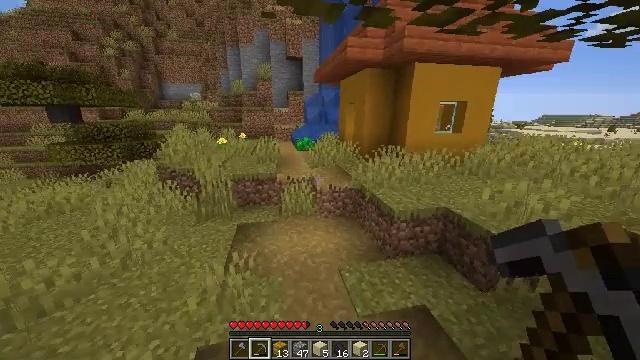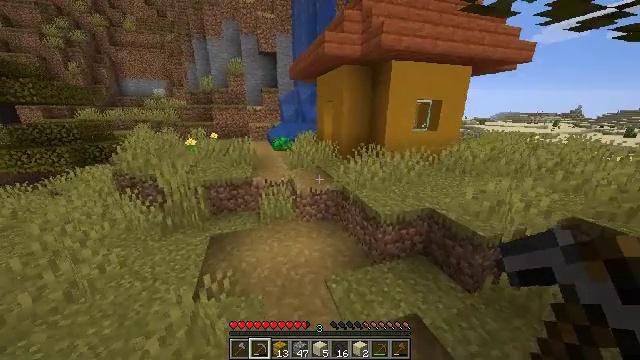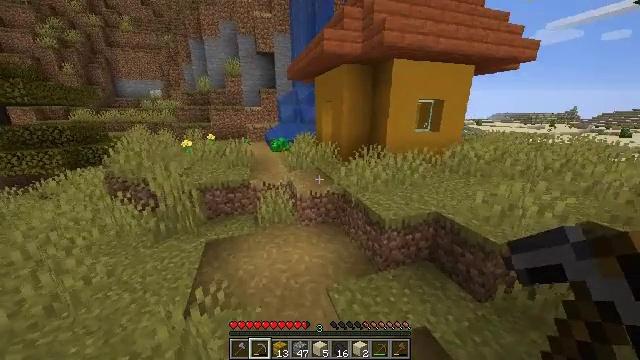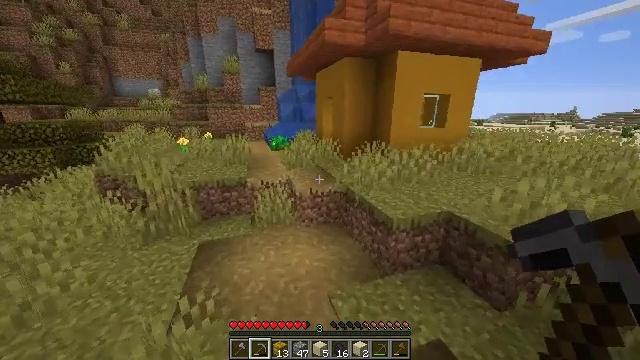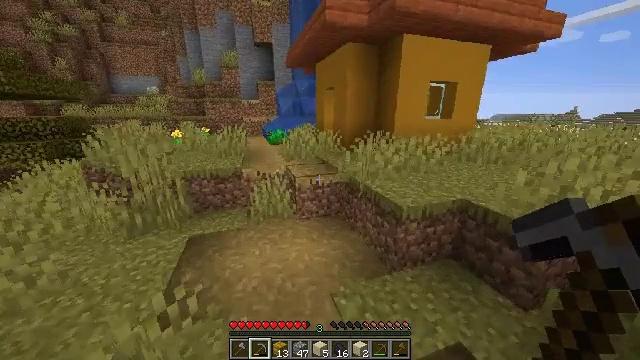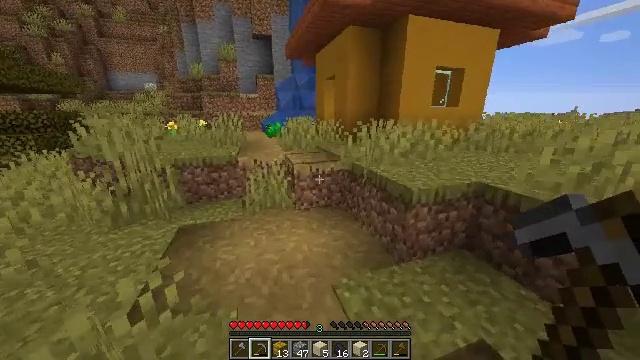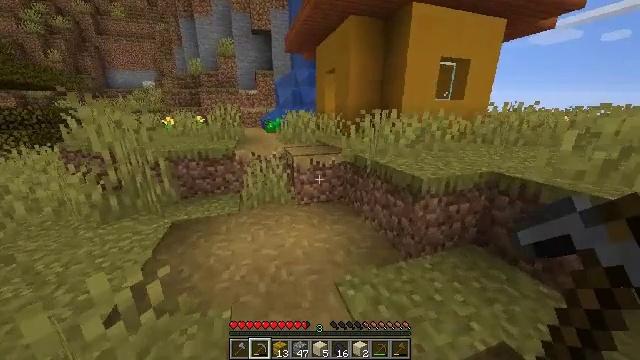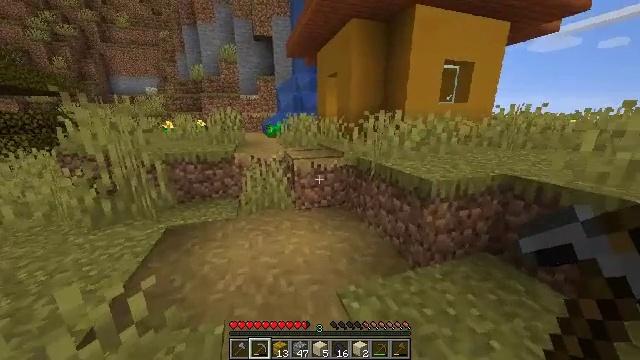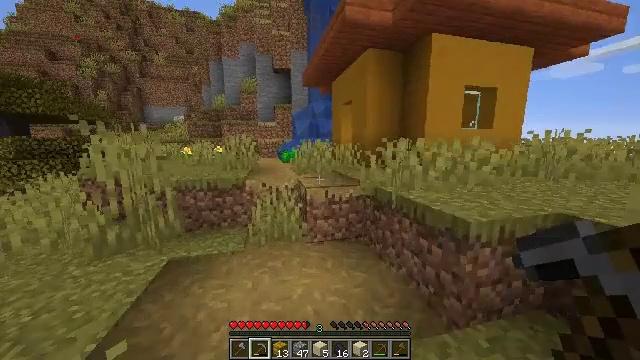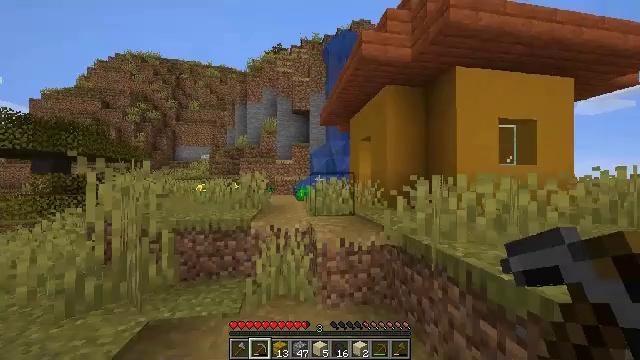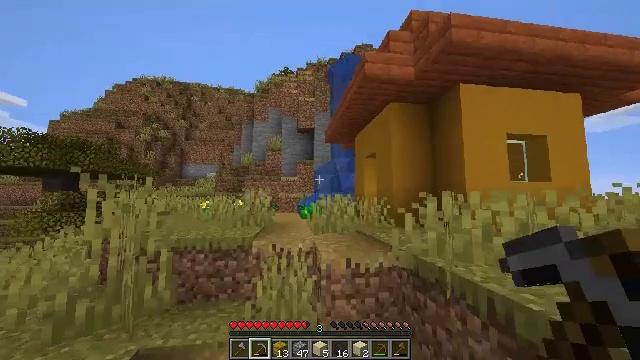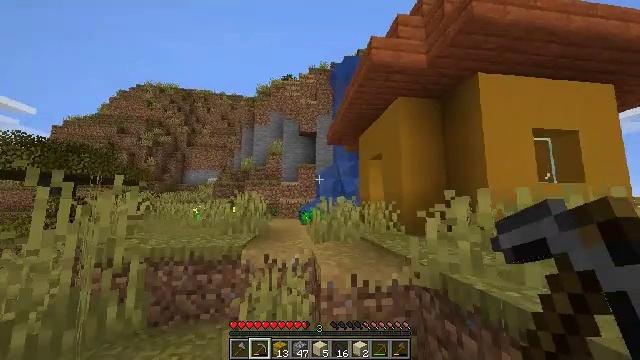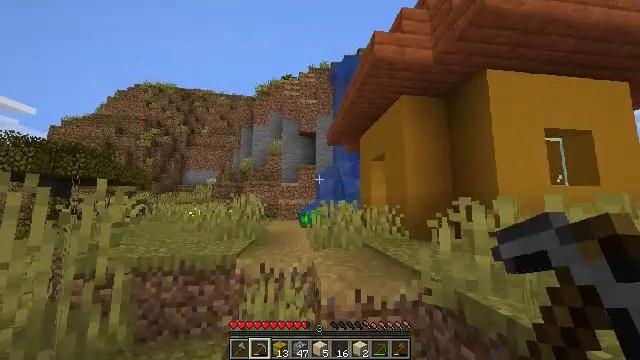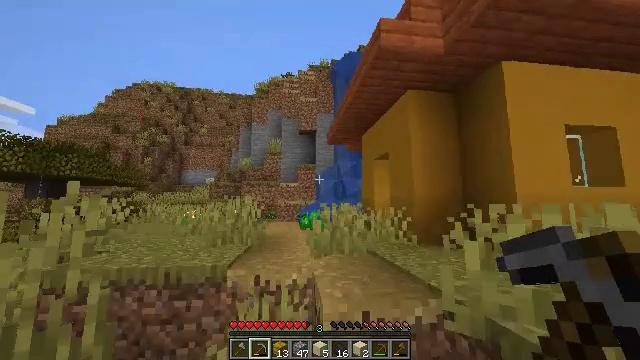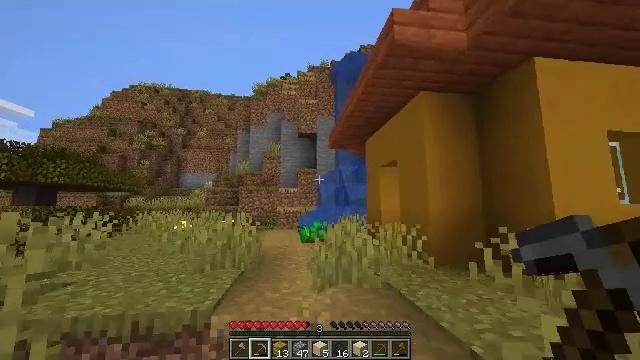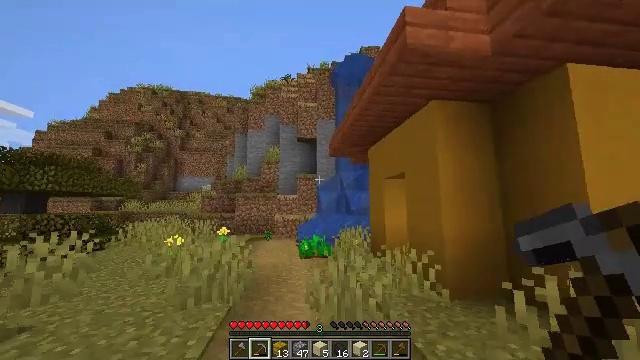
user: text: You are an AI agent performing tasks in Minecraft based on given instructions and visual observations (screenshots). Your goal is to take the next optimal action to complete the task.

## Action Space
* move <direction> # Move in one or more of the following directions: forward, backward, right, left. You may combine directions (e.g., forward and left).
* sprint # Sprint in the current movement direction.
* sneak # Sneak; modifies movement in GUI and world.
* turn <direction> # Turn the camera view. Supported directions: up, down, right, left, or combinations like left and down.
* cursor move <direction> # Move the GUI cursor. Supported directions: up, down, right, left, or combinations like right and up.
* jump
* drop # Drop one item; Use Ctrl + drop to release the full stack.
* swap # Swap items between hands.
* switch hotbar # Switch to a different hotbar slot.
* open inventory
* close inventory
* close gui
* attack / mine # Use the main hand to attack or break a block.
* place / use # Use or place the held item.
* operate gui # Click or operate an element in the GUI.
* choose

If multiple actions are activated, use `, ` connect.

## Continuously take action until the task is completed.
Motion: motion action
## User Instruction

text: Attack the chest to pick it up.
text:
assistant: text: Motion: move forward, turn right
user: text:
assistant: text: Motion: move forward
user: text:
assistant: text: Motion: move forward
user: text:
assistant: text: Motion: move forward
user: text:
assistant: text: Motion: move forward
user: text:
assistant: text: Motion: move forward
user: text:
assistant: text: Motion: move forward, turn up
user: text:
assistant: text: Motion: move forward, turn left and up
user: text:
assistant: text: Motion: move forward, turn left and up
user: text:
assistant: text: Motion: move forward, turn left and up
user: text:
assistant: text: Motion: move forward, turn up
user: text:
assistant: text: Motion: move forward
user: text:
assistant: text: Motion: move forward
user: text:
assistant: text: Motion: move forward, jump
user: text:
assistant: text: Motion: move forward, jump
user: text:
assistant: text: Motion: move forward, jump
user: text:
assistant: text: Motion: move forward, jump
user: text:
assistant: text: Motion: move forward, jump
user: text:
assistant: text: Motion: move forward
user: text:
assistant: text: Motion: move forward
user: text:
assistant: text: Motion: move forward, turn right and down
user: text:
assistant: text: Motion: move forward, turn right and down
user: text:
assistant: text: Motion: move forward, turn right and down
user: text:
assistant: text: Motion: move forward, turn right and down
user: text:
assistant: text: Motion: move forward and move left, turn right and down
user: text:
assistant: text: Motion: move forward and move left, turn right and down
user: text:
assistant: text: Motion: move forward and move left, turn right and down
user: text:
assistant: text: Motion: move forward and move left, turn right and down
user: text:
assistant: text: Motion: move forward, turn right
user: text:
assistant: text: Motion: move forward, turn right